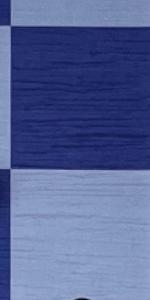
Label: Empty